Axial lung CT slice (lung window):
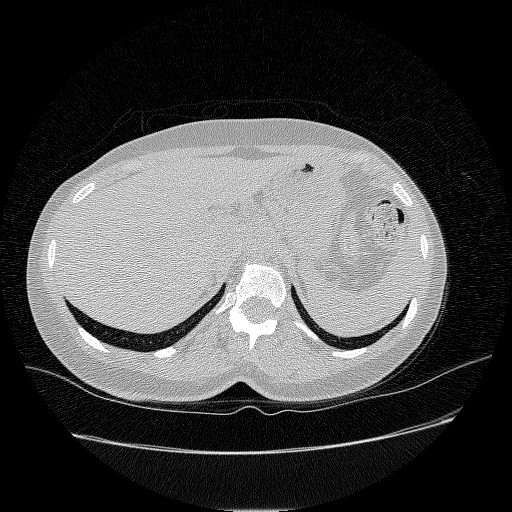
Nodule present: no